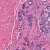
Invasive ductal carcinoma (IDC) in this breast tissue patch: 0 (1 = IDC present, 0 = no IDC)